Question: hi i need to get the 'plistid' based on a given combination of 'avid'. For example i submitted a combination of 1 and 4 'avid', it should return a 'plistid' of 1. Another example is when i submitted a combination of 2 and 5 'avid' it should return a 'plistid' of 5. And if i submitted 1 and 3 it should return nothing since they are of the same 'attributeid'.
How can i generate it in mysql
here is my table

NOTE: avid can be a combination of 1,2,3 or 4 numbers depending on the number of avid's submitted.
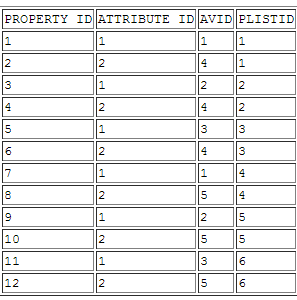
Answer: First, find all the matches of 'avid' by 'plistid' and then check that they have different 'attributeid'. You can do this with aggregation, as a variation of a set-within-sets query:
'''
select plistid
from t
group by plistid
having sum(avid = 1) > 0 and
sum(avid = 4) > 0 and
count(distinct case when avid in (1, 4) then attributeid end) = 2
'''
The first two conditions in the 'having' clause are saying what 'avid's you want. They are counting the number of times that 'avid' appears with one of the values, each returns true only when at least one value is found. The last is saying that you need distinct attribute ids on the rows.